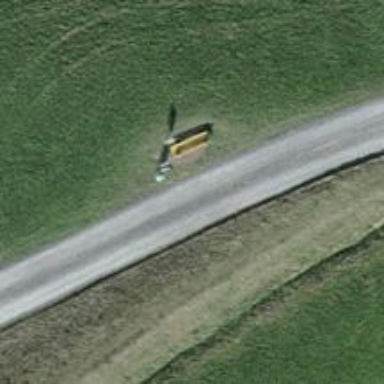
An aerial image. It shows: Bench.